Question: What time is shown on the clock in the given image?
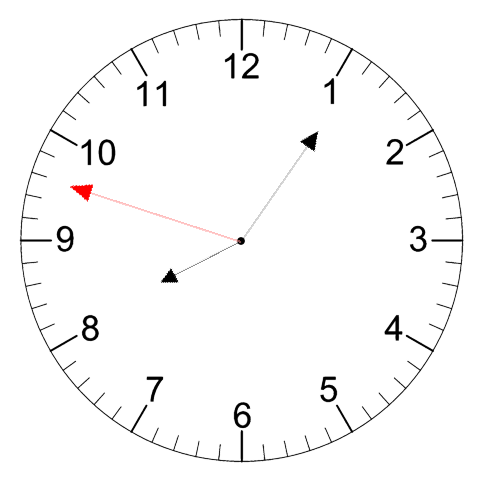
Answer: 08:05:48